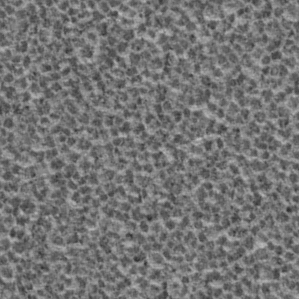
Label: frost